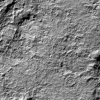
Atmospheric dust classification: not_dusty